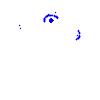
Particle: proton